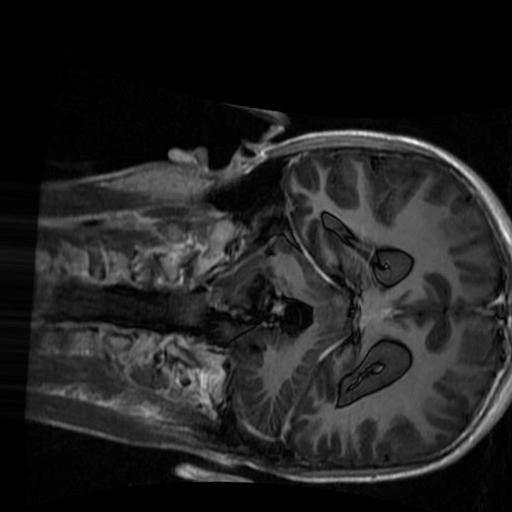
Label: brain_glioma